Field crop: maize
Growth stage: 2
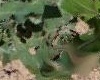
Species: maize